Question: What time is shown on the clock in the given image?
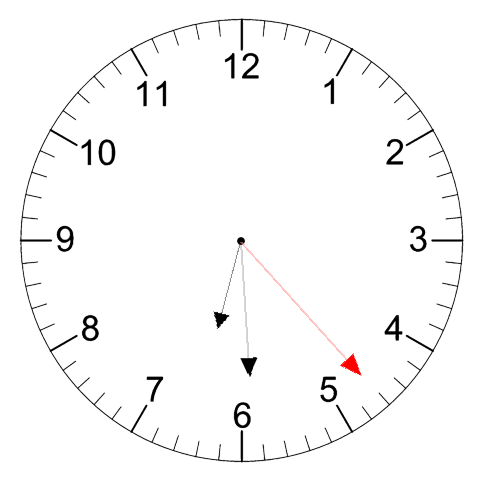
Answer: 06:29:23